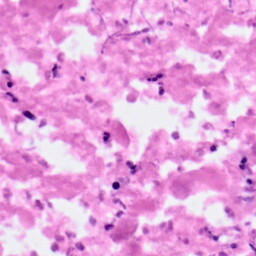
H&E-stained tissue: Pancreatic